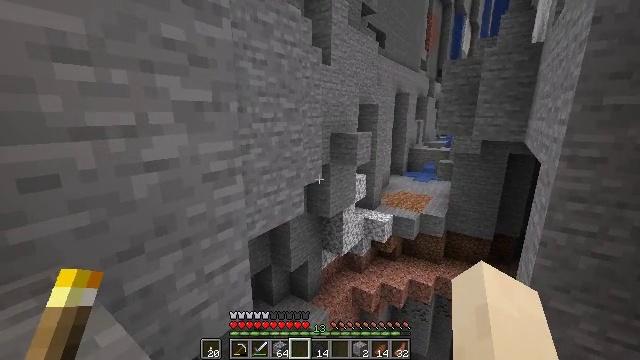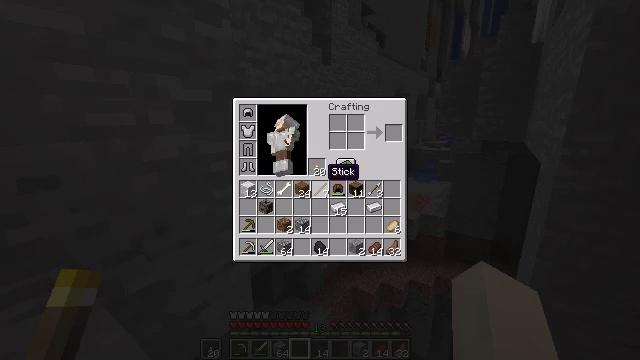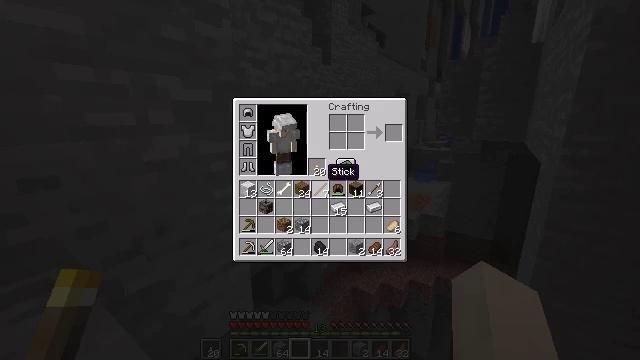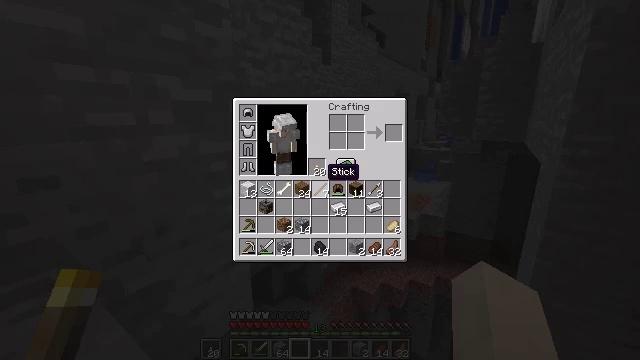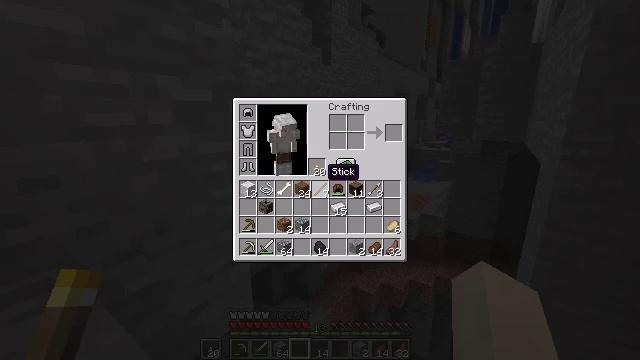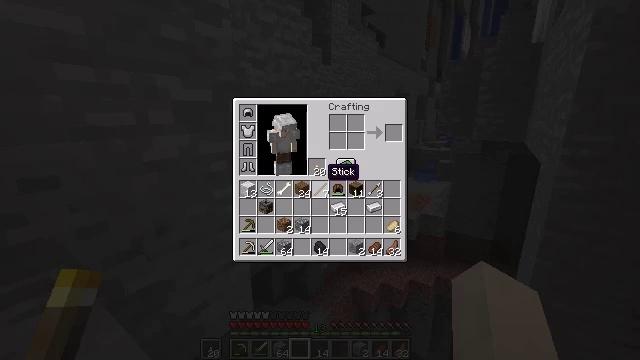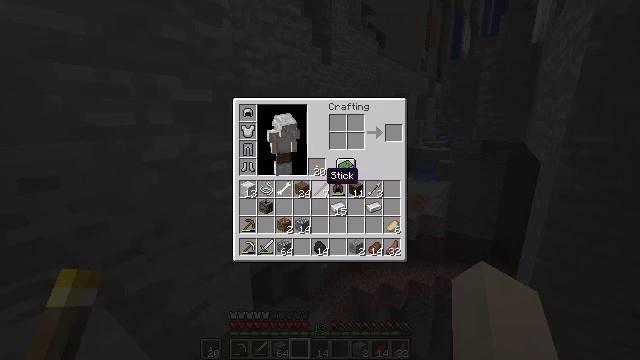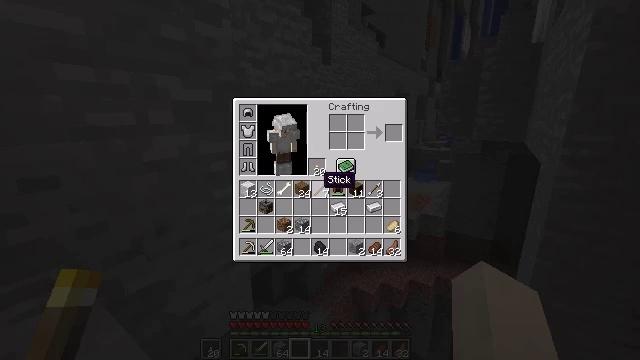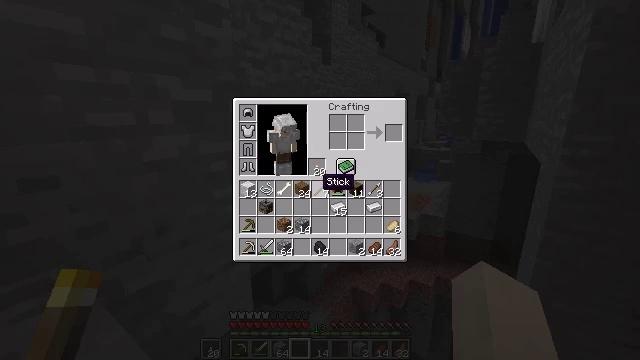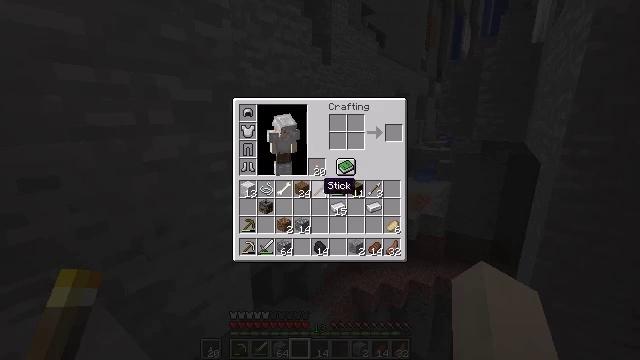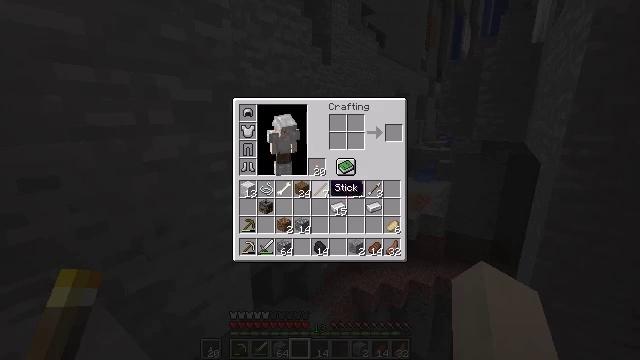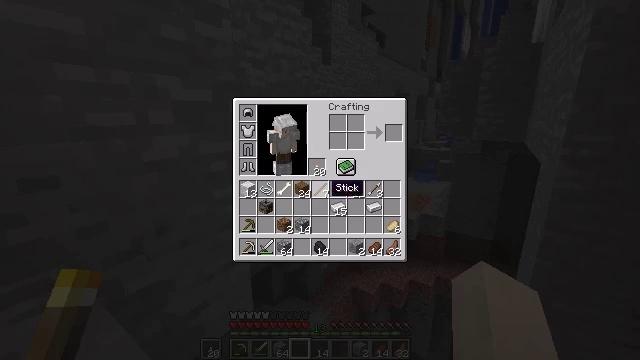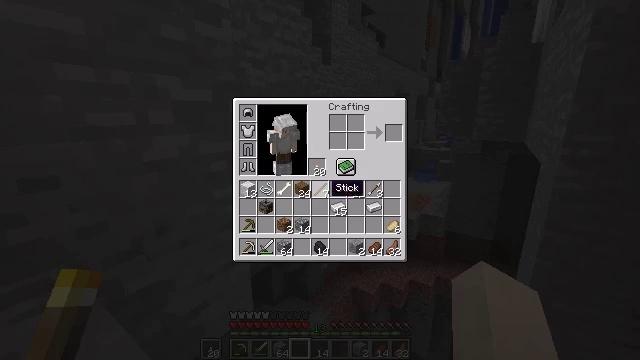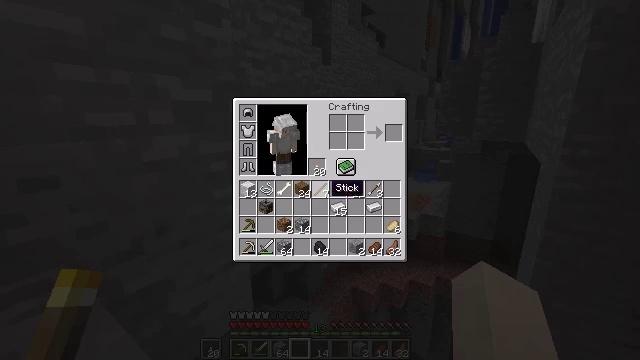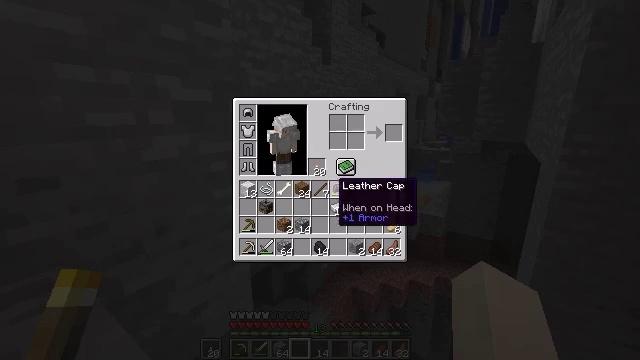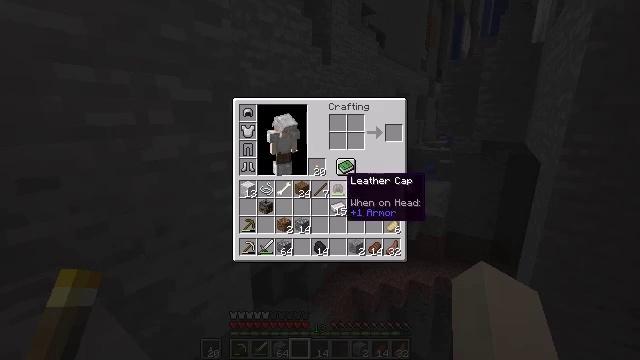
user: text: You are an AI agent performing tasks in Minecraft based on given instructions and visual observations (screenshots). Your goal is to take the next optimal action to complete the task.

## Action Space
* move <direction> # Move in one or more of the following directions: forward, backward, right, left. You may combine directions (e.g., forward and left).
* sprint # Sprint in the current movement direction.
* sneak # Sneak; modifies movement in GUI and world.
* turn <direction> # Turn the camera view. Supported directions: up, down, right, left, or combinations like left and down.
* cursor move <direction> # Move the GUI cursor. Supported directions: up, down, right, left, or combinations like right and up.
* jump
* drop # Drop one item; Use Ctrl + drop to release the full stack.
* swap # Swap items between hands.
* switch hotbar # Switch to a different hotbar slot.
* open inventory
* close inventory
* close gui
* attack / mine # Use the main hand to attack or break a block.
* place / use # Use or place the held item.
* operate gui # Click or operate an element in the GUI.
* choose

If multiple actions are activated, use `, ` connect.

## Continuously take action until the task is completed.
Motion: motion action
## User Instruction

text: Drop a leather helmet.
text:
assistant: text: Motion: close inventory
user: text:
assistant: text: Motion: close inventory
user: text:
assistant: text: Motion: open gui
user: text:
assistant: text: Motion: no_op
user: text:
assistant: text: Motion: no_op
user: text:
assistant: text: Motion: no_op
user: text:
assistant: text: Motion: no_op
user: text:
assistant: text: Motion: no_op
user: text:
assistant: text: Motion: no_op
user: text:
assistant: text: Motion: cursor move right
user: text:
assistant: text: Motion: no_op
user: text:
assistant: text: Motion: no_op
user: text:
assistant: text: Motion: no_op
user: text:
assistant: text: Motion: no_op
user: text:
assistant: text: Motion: cursor move right
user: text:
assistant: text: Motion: no_op
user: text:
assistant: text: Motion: no_op
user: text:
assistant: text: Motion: no_op
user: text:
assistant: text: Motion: no_op
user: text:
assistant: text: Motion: no_op
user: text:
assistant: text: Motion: no_op
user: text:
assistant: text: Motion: no_op
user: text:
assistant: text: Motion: operate gui
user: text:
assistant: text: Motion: operate gui
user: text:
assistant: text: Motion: no_op
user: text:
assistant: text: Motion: cursor move right
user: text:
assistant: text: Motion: cursor move right
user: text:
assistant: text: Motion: cursor move right
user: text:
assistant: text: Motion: cursor move right
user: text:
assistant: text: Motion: no_op